Interaction volume radius: 5 \u00c5
Interaction volume height: 20 \u00c5
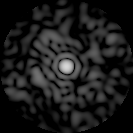
Disorder parameter: 0.8391